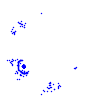
Particle: electron